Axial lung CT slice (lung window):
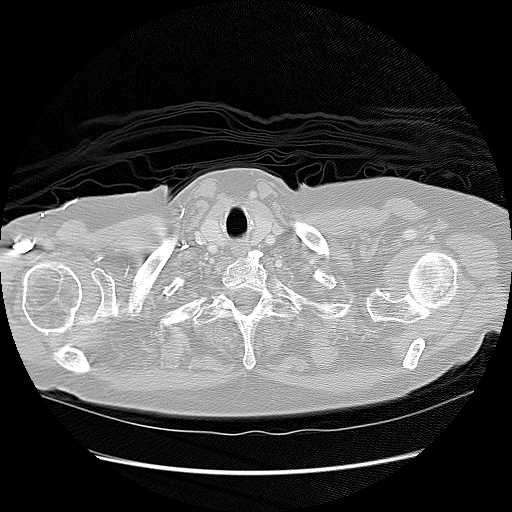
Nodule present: no